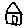
Label: house